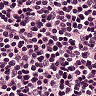
Metastatic tissue present: no